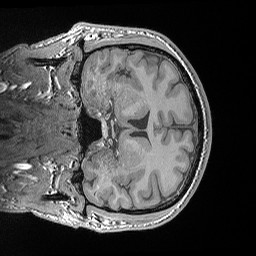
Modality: T1w
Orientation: coronal
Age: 23
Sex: male
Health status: healthy
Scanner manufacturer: siemens
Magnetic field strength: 3 T
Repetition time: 0.02 s
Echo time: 0.00492 s